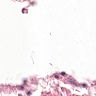
Metastatic tissue present: no